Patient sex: M
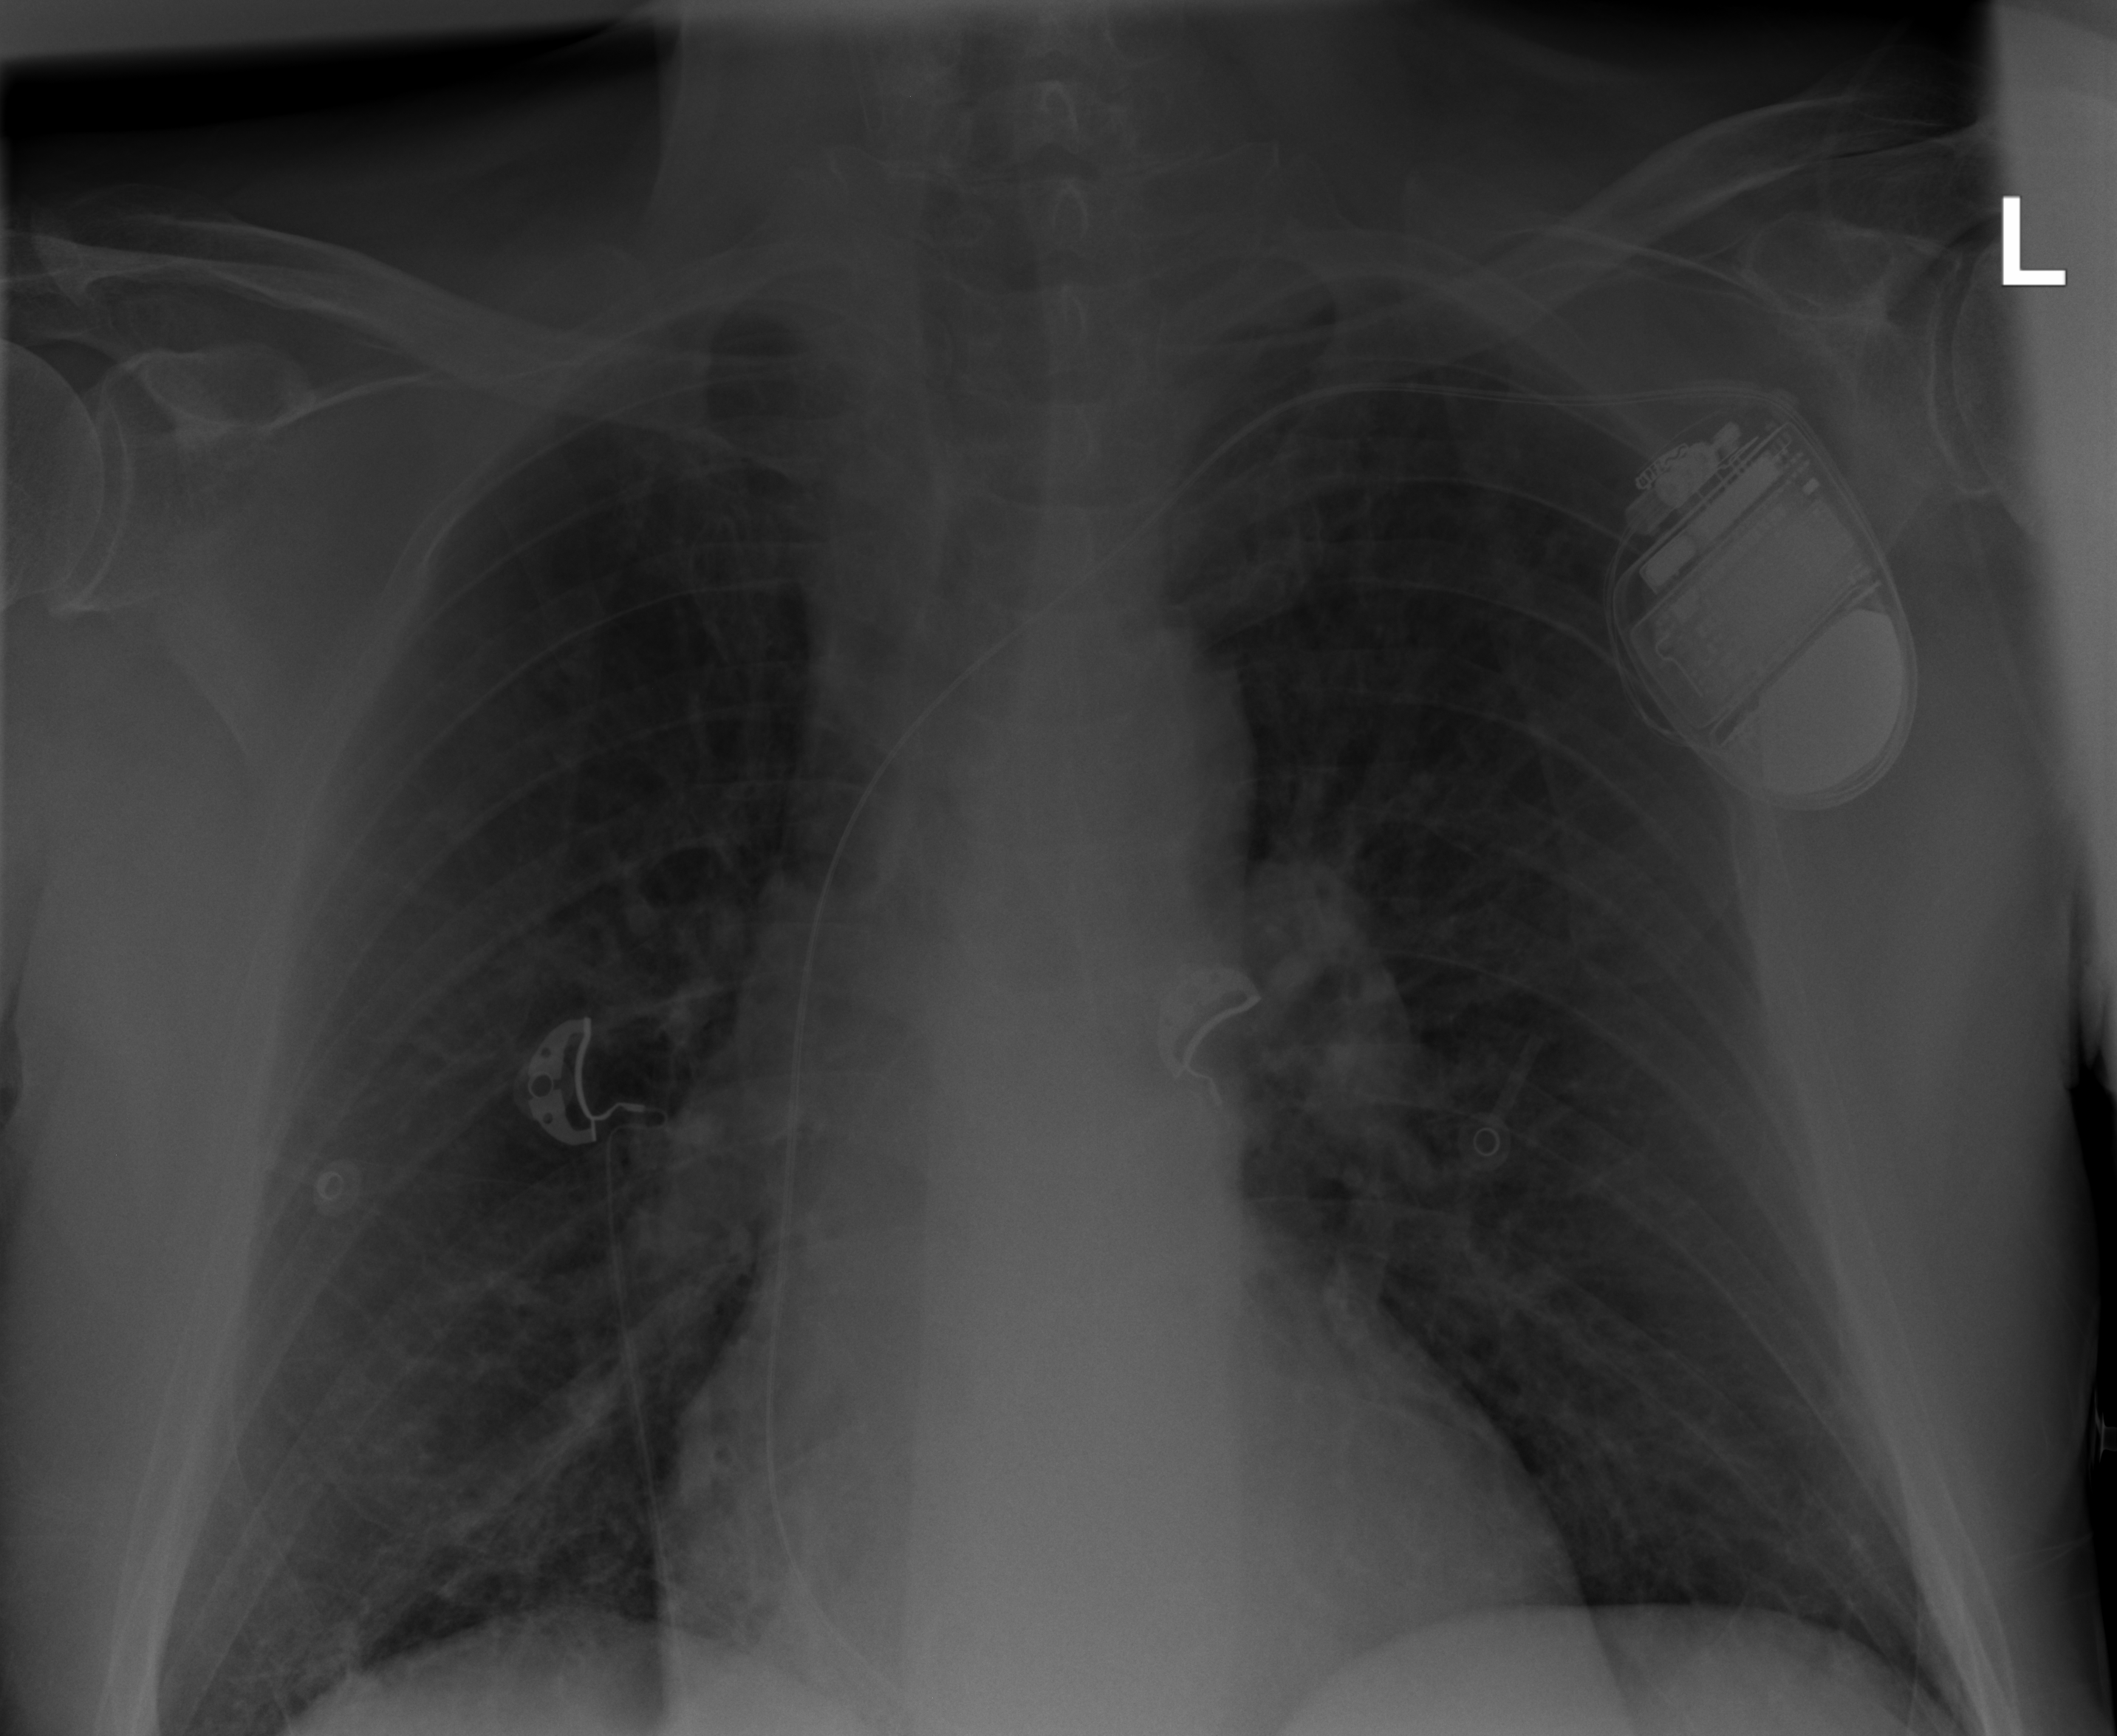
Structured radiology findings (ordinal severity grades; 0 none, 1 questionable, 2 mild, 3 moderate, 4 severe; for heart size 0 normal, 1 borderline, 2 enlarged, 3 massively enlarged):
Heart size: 0
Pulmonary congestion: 1
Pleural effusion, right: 0
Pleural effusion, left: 0
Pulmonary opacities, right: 0
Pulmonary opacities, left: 0
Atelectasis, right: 2
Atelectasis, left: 1